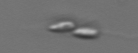
Label: Dinobryon